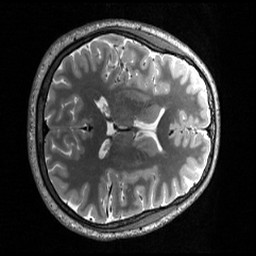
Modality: T2w
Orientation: axial
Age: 29
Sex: female
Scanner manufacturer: siemens
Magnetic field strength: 3 T
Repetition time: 3.2 s
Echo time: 0.566 s